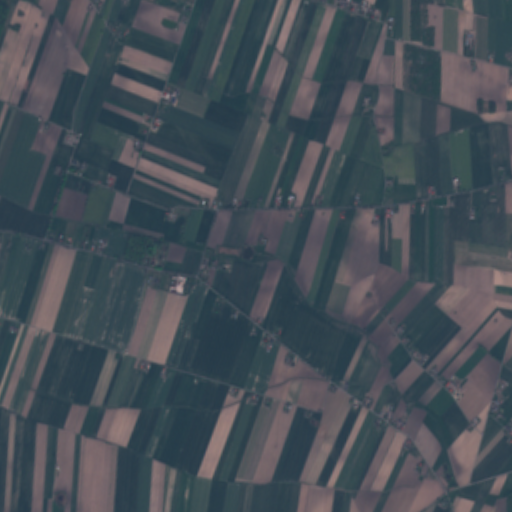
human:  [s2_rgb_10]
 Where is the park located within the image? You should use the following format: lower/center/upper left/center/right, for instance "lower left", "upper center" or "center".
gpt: The park is located in the upper left of the image.
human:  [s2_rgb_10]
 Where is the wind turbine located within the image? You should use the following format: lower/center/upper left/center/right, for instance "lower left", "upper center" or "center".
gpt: The wind turbine is located in the lower left of the image.
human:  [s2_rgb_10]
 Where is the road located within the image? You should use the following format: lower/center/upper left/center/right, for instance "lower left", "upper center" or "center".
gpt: There is no road in the image.